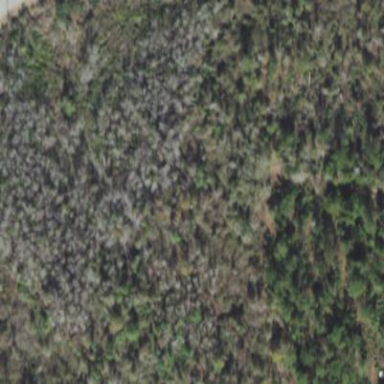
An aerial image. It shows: Mixed leaf woodland.